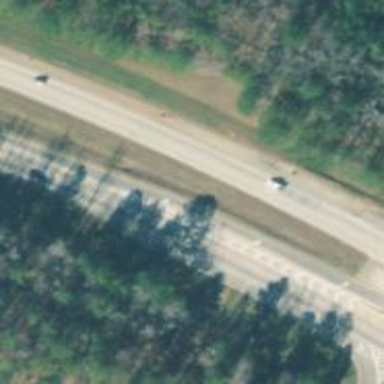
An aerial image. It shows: Trunk highway with expressway features.